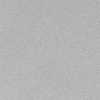
Atmospheric dust classification: dusty